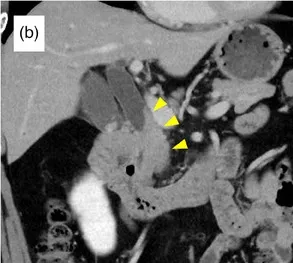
Radiological findings of the bile duct lesion: (a, b) Axial and coronal contrast-enhanced computed tomography images showing irregular thickening of the distal bile duct wall.
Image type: radiology (ct)